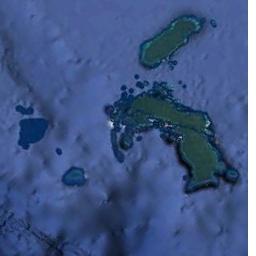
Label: island